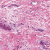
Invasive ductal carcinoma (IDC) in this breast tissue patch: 0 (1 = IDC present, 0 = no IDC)